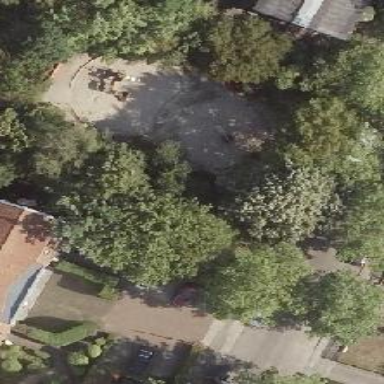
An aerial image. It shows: Playground with basket swing.